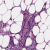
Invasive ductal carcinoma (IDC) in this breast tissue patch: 1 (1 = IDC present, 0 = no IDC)